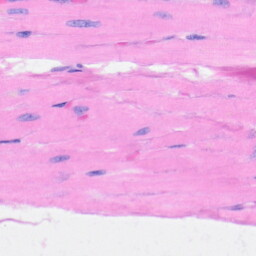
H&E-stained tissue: Heart